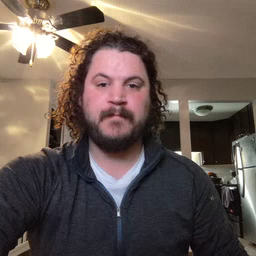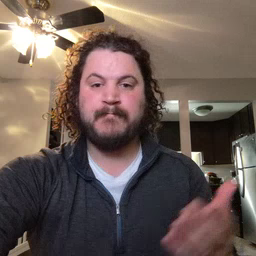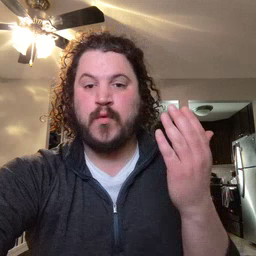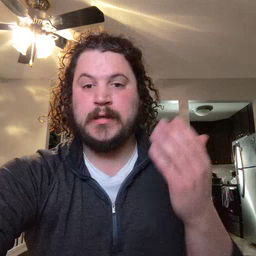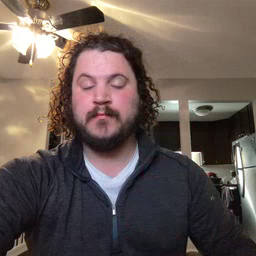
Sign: morning